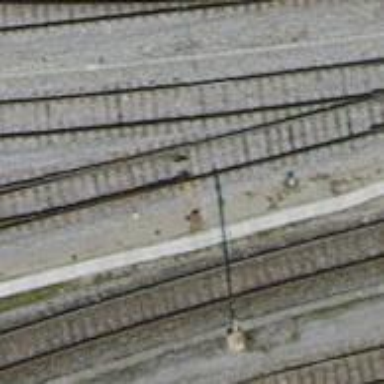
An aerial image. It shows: Railway switch.